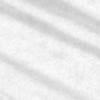
Label: change